Current action and preconditions to check: path_clear

Your task: For each precondition in the list above, predict whether it will hold at this action.

Consider the current scene as observed from the mobile robot's camera, and analyze the predicted future states of all dynamic agents (e.g., people, animals, vehicles, or any moving entities) within the NEXT SECOND.

IMPORTANT: Only answer "very likely" if you are absolutely certain—based on strong, clear evidence—that a dynamic agent will violate the precondition in the predicted future state. Do NOT answer "very likely" for unlikely, ambiguous, or low-probability risks.

Ask yourself for each precondition: Is there a high probability, with clear and convincing evidence, that the predicted future states of any dynamic agent will interfere with the predicted future state of the currently executing action within the NEXT SECOND, causing that precondition to fail?

Assess the risk level based on these predictions. Use "likely" or "very likely" if motions create a clear risk of interference.

Use "neutral" or "improbable" if agents are nearby but their predicted paths are clearly diverging or non-conflicting.

Failure Risk Categories: "very improbable", "improbable", "neutral", "likely", "very likely"

Answer Format: Output ONLY the probability_of_failure value from these categories: "very improbable", "improbable", "neutral", "likely", "very likely"

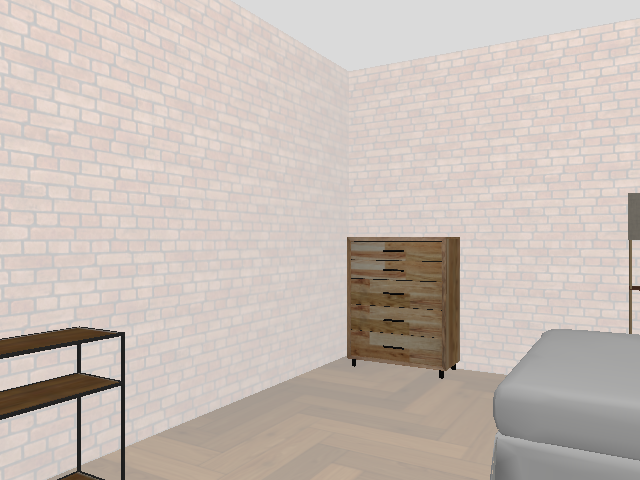

Answer: very improbable